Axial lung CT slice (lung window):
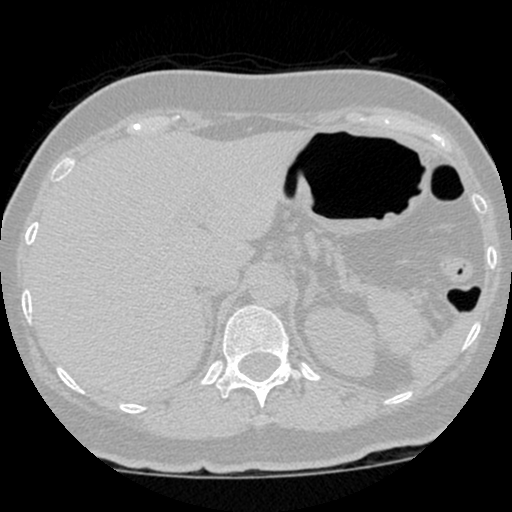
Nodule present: no